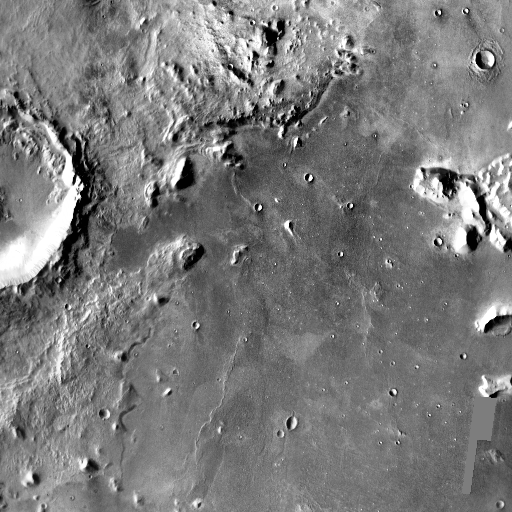
Crater classes present: Background, Other